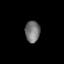
Tissue: lung
Cell type: T cells
Senescence score: 0.1492
Nuclear area (px): 311
Mean DAPI intensity: 117.032